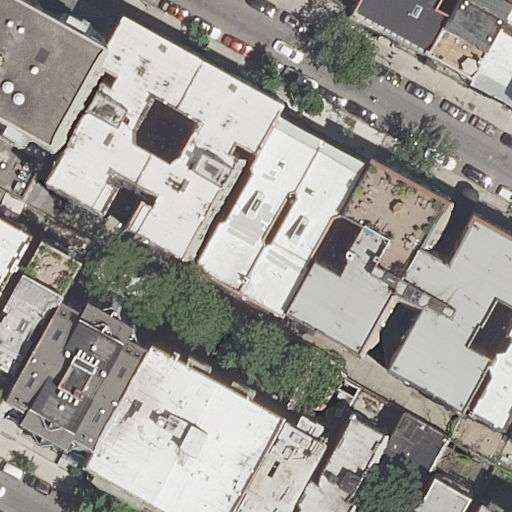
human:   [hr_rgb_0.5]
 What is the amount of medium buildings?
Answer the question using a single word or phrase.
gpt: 8

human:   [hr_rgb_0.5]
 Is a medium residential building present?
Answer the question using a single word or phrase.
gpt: yes

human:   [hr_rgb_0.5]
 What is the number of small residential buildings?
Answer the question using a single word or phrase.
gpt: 7

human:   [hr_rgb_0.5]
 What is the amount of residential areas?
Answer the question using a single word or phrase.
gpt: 0

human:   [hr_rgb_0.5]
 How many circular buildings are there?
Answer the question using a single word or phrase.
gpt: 0

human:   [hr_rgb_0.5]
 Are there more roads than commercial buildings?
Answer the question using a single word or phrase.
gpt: yes

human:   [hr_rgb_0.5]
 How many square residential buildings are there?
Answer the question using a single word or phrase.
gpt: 0

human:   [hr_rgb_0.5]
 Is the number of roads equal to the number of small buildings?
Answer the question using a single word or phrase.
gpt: no

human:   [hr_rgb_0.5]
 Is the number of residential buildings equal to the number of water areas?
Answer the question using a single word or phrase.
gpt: no

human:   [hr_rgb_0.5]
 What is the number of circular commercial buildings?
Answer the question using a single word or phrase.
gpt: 0

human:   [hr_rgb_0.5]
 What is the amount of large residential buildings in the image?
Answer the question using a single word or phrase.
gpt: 5

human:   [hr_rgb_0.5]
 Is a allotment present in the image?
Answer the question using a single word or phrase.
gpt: no

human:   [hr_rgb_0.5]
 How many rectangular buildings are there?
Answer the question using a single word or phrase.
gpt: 8

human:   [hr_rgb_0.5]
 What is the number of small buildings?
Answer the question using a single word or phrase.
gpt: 7

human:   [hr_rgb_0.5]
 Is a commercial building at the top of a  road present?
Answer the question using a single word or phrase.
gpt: no

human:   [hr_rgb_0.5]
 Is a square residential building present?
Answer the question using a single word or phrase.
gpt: no

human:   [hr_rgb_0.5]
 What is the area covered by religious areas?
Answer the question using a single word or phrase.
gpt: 0m2

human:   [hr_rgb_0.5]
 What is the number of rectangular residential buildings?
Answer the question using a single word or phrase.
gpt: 8

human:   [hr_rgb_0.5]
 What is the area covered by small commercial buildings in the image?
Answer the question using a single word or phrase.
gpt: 0m2

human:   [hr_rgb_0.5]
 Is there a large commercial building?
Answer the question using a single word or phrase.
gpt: no

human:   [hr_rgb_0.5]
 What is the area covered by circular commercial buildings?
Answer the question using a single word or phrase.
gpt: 0m2

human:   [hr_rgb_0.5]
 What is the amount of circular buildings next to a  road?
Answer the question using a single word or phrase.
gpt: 0

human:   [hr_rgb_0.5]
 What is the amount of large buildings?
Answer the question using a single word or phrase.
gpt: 5

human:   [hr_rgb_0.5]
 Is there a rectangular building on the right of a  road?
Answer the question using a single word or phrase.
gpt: yes

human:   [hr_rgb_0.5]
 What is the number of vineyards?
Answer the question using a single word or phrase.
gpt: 0

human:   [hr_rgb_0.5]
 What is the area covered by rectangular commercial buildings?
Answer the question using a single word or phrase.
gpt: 0m2

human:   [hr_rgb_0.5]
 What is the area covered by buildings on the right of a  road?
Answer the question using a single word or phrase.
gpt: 4671m2

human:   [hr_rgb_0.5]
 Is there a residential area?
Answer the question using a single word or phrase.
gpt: no

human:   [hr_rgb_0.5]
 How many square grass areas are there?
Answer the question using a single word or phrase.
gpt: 0

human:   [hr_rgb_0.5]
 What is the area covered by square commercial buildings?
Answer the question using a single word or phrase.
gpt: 0m2

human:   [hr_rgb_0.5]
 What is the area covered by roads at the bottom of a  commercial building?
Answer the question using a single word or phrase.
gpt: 0m2

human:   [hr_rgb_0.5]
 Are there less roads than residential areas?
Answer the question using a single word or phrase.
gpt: no

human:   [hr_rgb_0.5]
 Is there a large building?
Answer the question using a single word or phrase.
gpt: yes

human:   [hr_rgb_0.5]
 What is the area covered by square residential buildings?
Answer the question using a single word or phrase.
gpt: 0m2

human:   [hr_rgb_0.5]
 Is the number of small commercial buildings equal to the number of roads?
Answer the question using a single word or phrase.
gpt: no

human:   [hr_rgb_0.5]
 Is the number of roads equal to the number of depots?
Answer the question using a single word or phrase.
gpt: no